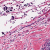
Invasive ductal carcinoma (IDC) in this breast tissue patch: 1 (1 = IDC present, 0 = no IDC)